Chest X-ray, PA view. Patient: 79 years old, sex F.
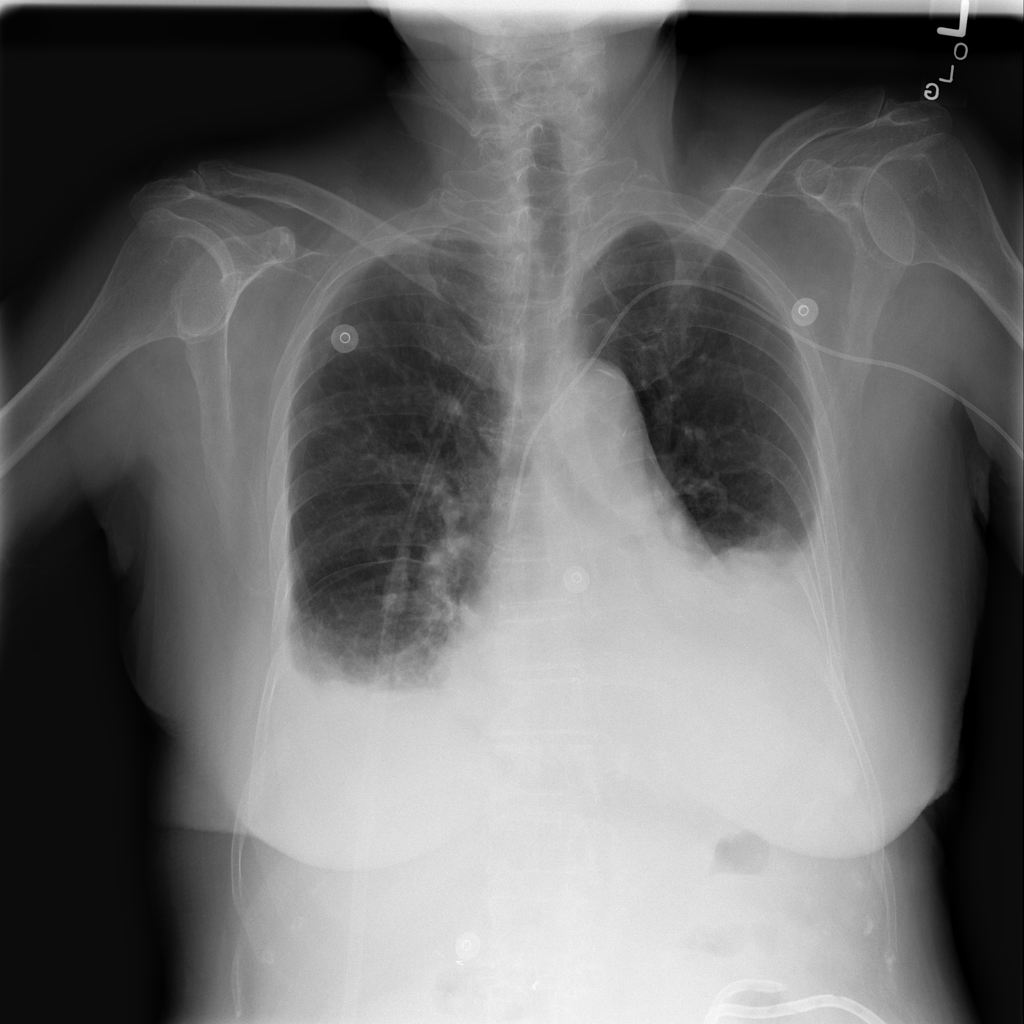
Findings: No Finding